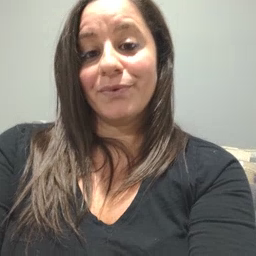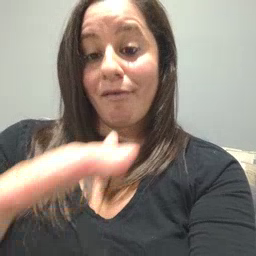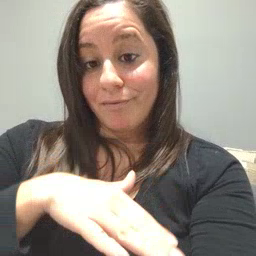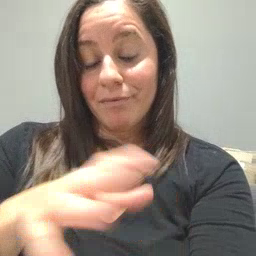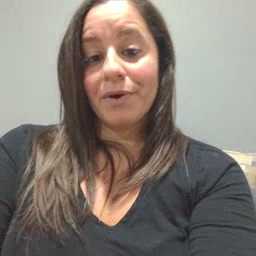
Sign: on